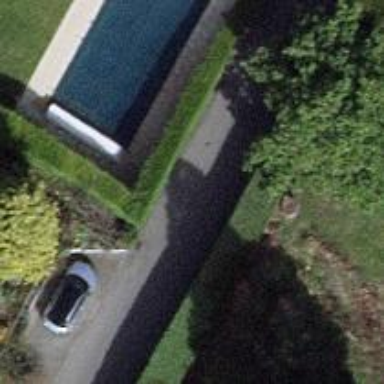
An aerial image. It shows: Swimming pool located in leisure land.